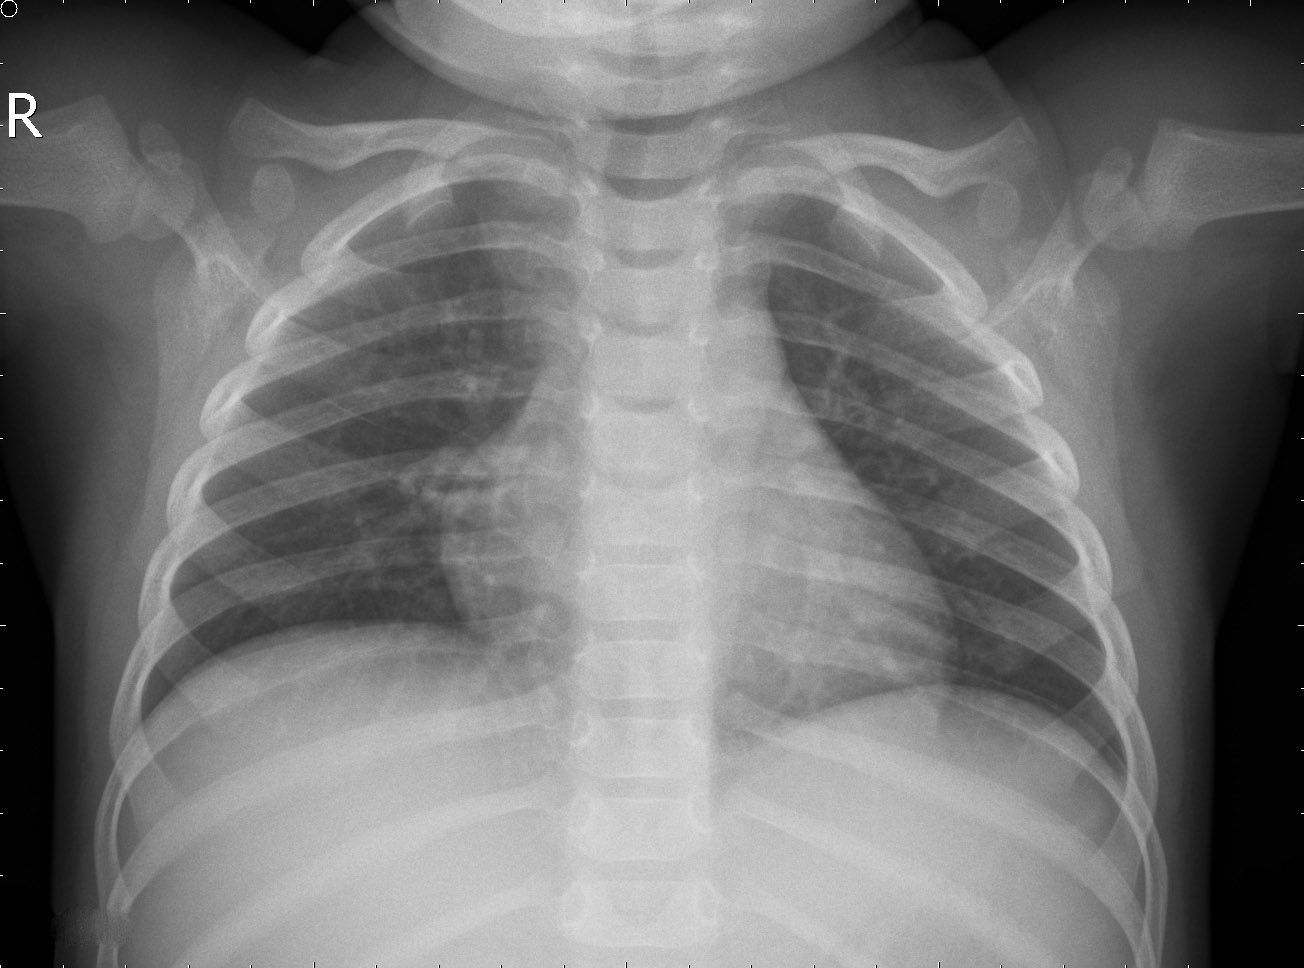
Diagnosis: NORMAL